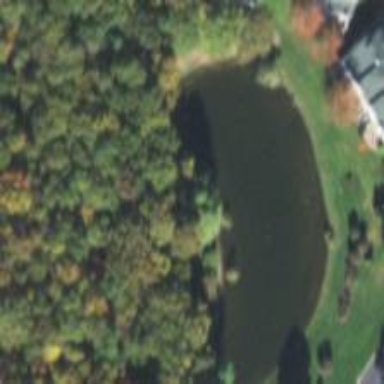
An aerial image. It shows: Pond with natural water.